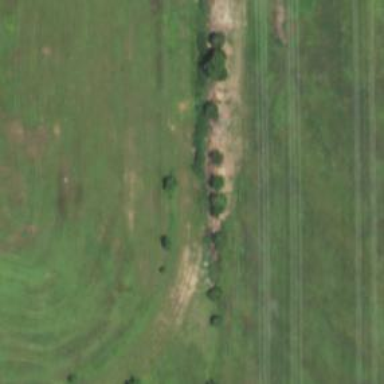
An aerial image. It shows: Track on leisure land used for horse racing.